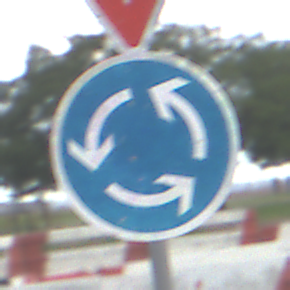
Verkehrszeichen: Kreisverkehr
Zusatzzeichen oben: VorfahrtGewaehren
Umgebung: Outdoor, RoadRail
Tageszeit: MorningAfternoon
Wetter: PartlyCloudy
Licht: Natural
Jahreszeit: NotSpecified
Kontrast: LowContrast